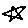
Label: star